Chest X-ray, PA view. Patient: 54 years old, sex M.
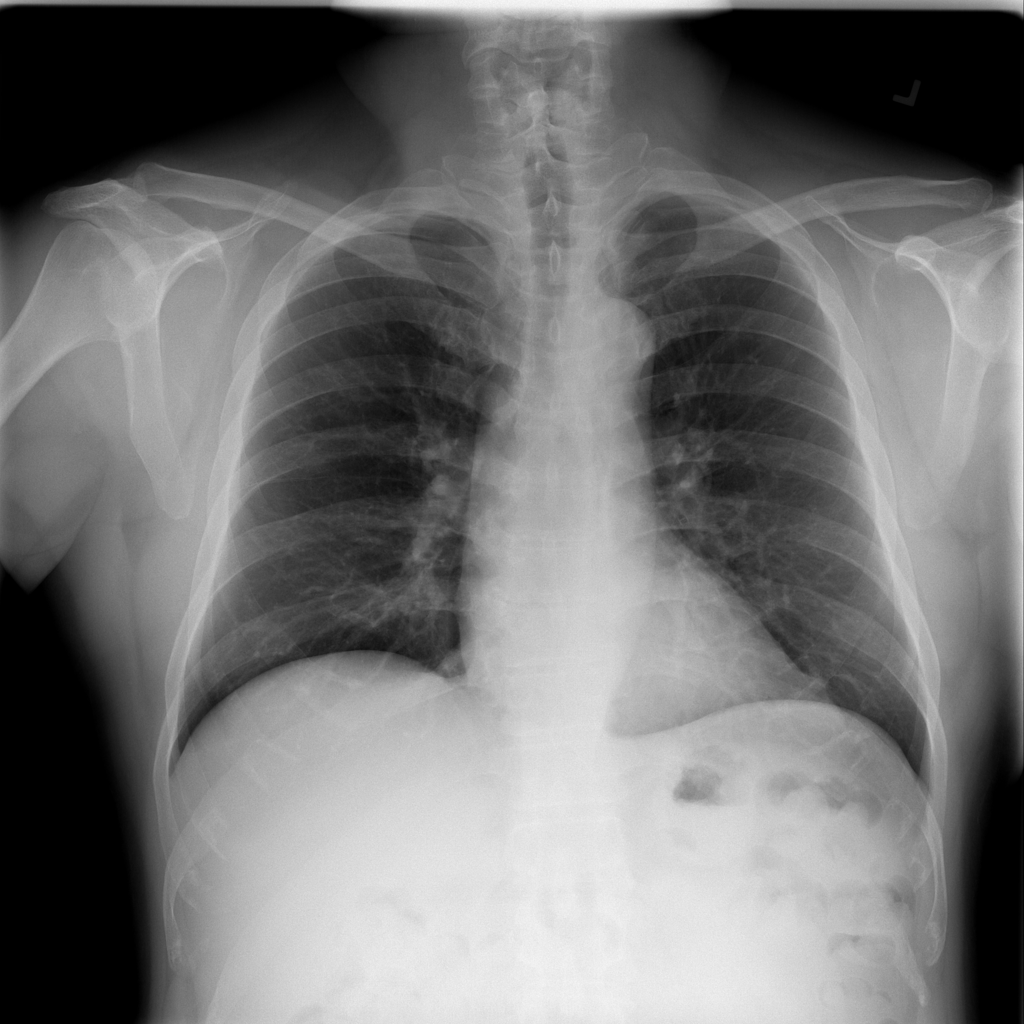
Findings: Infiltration